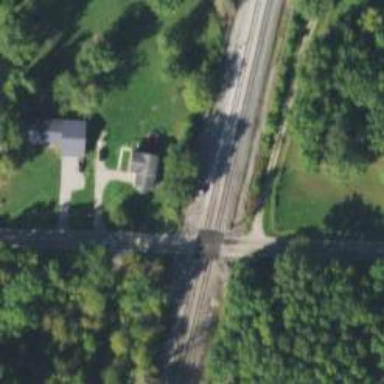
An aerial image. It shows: Level crossing along the railway.